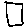
Label: square